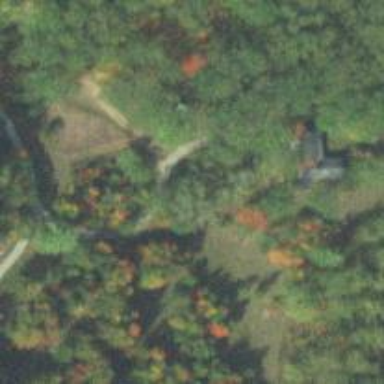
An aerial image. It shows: Driveway leading to service road.